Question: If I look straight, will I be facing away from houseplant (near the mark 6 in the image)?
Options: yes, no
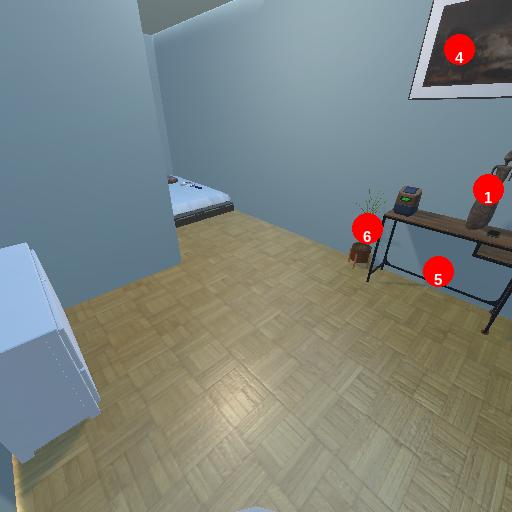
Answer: yes